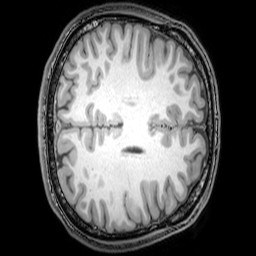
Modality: T1w
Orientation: axial
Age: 24
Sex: male
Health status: healthy
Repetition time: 0.081 s
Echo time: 0.037 s